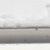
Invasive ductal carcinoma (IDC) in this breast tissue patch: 0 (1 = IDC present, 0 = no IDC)